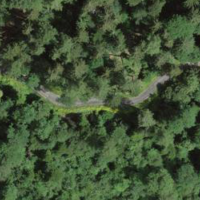
EUNIS habitat code: 44
Species observed at this site:
Melittis melissophyllum